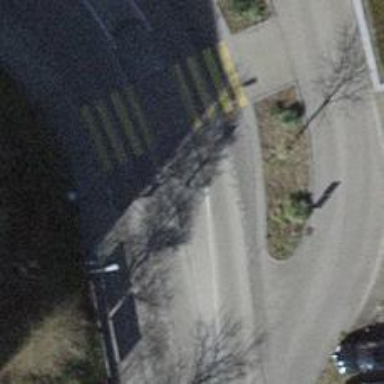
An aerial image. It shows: Tertiary road with asphalt surface and designated cycle lane.